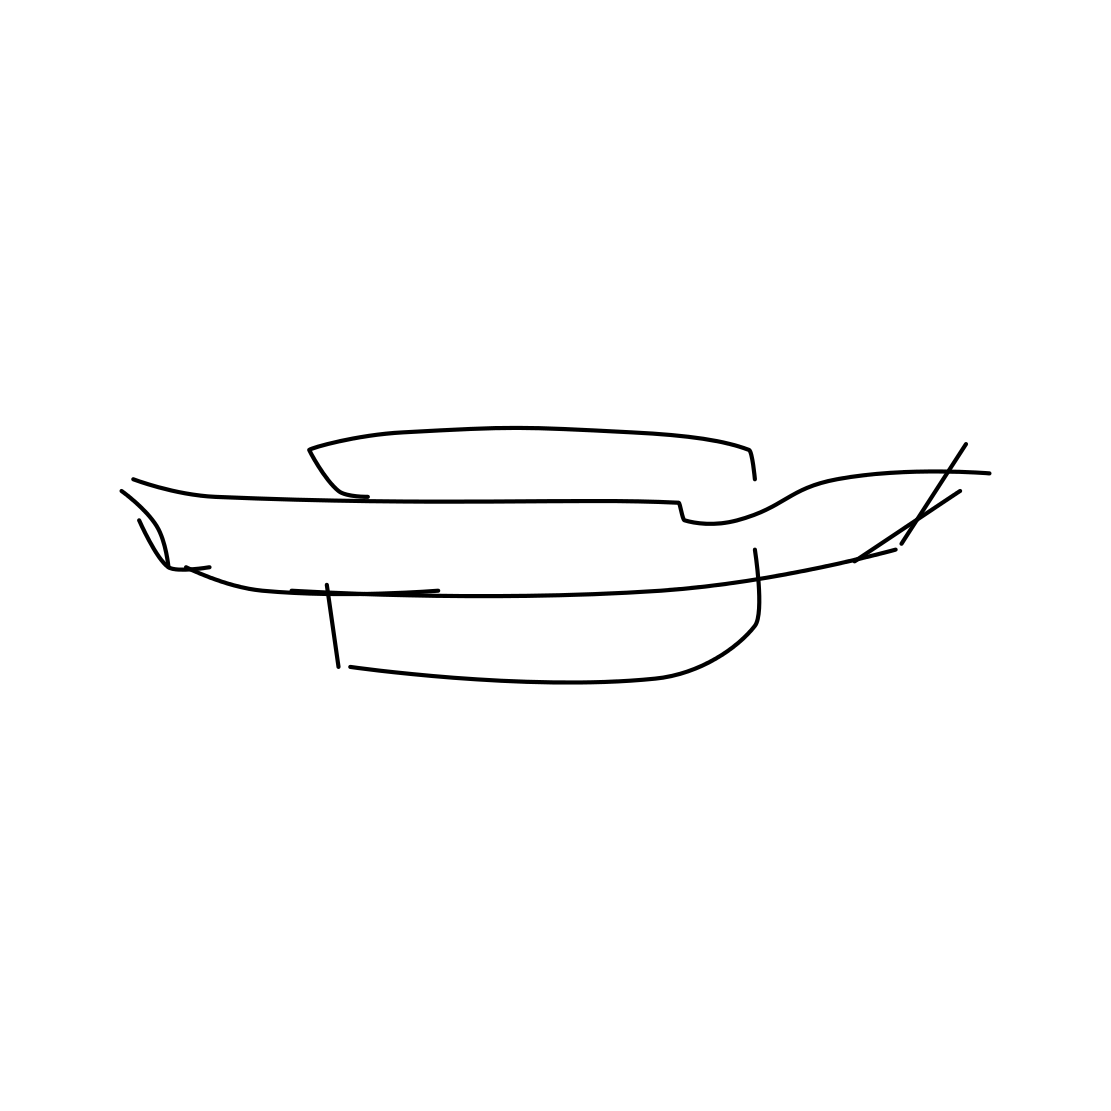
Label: hot-dog